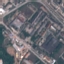
Land use / land cover class: Industrial